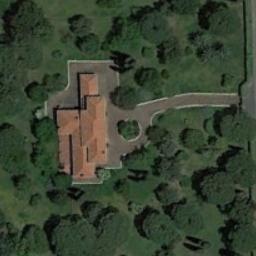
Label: sparse_residential